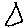
Label: triangle